Question: I'm trying to make a swift project with a list of animals, then when you click on one of the rows, you get transported to another window where it tells you the description of the animal.

Here is the code if the screenshot is too small:
'''
import UIKit
class AnimalListTableViewController: UITableViewController
{
override func tableView(tableView: UITableView, numberOfRowsInSection section: Int) -> Int {
return 4
}
override func prepareForSegue(segue: UIStoryboardSegue,
sender: AnyObject?)
{
if let detailViewController = segue.destinationViewController as? DetailViewController, let indexPath = self.tableView.indexPathForSelectedRow {
detailViewController.Animal = animals[indexPath.row] //this is where I get the error that says "Value of type 'DetailViewController' has no member 'Animal"
}
}
}
'''
Code of DetailViewController class:
'''
import UIKit
class DetailViewController: UIViewController
{
@IBOutlet weak var titleLabel: UILabel!
@IBOutlet weak var descriptionLabel: UILabel!
var animal: Animal?
var a = Animal?()
override func viewWillAppear(animated: Bool)
{
titleLabel.text = a!.name
descriptionLabel.text = a!.longDescription
}
override func viewDidLoad()
{
viewDidLoad()
// Do any additional setup after loading the view, typically from a nib.
}
override func didReceiveMemoryWarning()
{
didReceiveMemoryWarning()
// Dispose of any resources that can be recreated.
}
}
'''
ListOfAnimals class code:
'''
import Foundation
let animals = [
ListOfAnimals(name: "Cow",
shortDescription: "Cattle",
longDescription: "A cow is a mature female and bull of an adult male of a bovine family. A heifer is a female cow that hasn't had a calf yet. Cattle is the name for the whole cow family. THere are about 920 different breeds of cows in the world."),
ListOfAnimals(name: "Bird",
shortDescription: "Usually small, has wings, feathers, and can fly.",
longDescription: "A warm-blooded egg-laying vertebrate distinguished by the possession of feathers, wings, and a beak and (typically) by being able to fly."),
ListOfAnimals(name: "Dolphin",
shortDescription: "A large fish",
longDescription: "A small gregarious toothed whale that typically has a beaklike snout and a curved fin on the back. Dolphins have become well known for their sociable nature and high intelligence."),
ListOfAnimals(name: "Dog",
shortDescription: "Man's best friend",
longDescription: "A domesticated carnivorous mammal that typically has a long snout, an acute sense of smell, and a barking, howling, or whining voice. It is widely kept as a pet or for work or field sports."),
ListOfAnimals(name: "Zebra",
shortDescription: "A horse with white and black stripes",
longDescription: "an African wild horse with black-and-white stripes and an erect mane."),
]
class ListOfAnimals
{
var name: String
//var type: Type
var shortDescription: String
var longDescription: String
init(name: String, shortDescription: String, longDescription: String)
{
self.name = name
self.shortDescription = shortDescription
self.longDescription = longDescription
}
}
'''
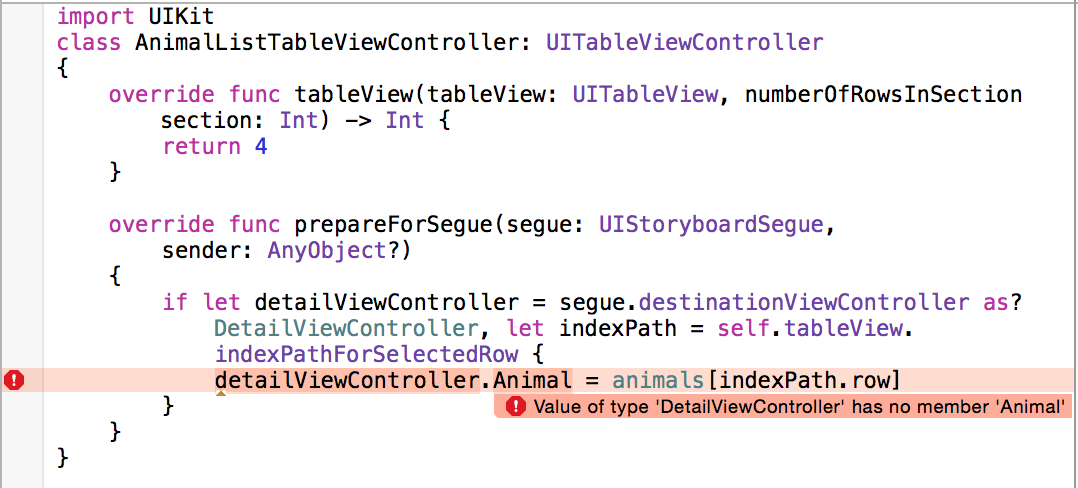
Answer: Use:
'''
detailViewController.animal
'''
Instead of:
'''
detailViewController.Animal
'''